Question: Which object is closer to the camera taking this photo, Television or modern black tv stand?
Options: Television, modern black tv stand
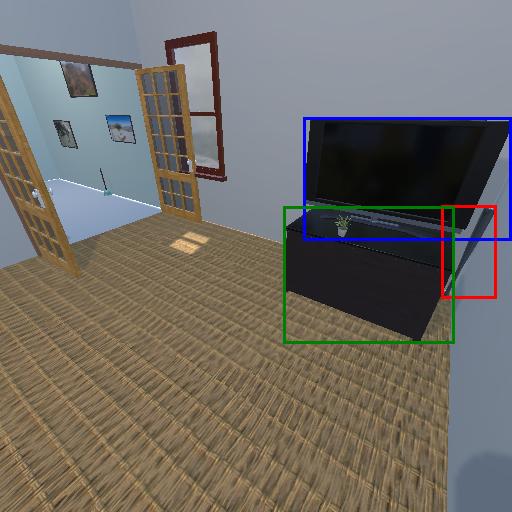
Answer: Television